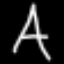
Label: The Eiffel Tower